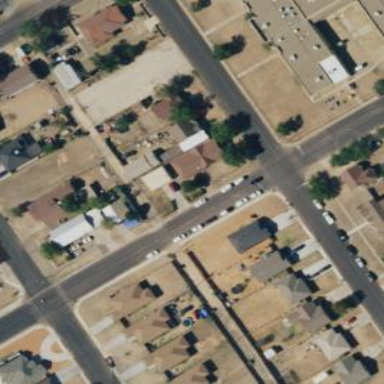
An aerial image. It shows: Alley classified as service road.